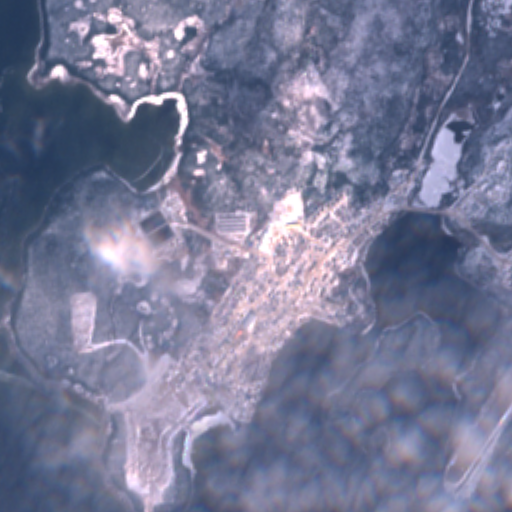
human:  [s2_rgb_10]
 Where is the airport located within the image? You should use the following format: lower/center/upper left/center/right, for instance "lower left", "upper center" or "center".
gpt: The airport is located in the lower right of the image.
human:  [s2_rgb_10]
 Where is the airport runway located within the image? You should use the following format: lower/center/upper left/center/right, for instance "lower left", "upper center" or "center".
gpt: The airport runway is located in the lower right of the image.
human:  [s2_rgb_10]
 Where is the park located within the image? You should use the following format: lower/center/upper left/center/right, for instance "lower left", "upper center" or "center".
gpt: The park is located in the center right of the image.
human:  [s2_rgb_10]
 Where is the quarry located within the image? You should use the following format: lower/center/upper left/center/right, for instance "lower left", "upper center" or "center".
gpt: There is no quarry in the image.